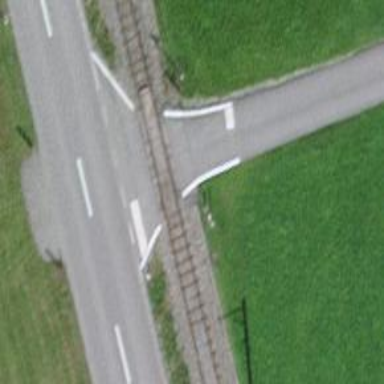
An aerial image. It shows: Railway level crossing.